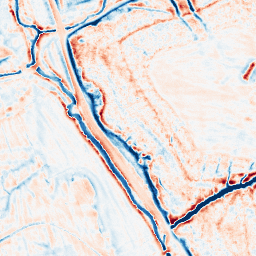
Category: edge_preserving
Decomposition family: bilateral
Decomposition parameters: d: 15
sigma_color: 75
sigma_space: 150
Upsampling method: regularized
Upsampling parameters: scale: 2
lambda_reg: 0.01
Upsampling scale: 2